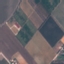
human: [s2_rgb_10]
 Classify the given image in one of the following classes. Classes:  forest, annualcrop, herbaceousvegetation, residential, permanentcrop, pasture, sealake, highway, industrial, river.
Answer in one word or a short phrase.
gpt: PermanentCrop